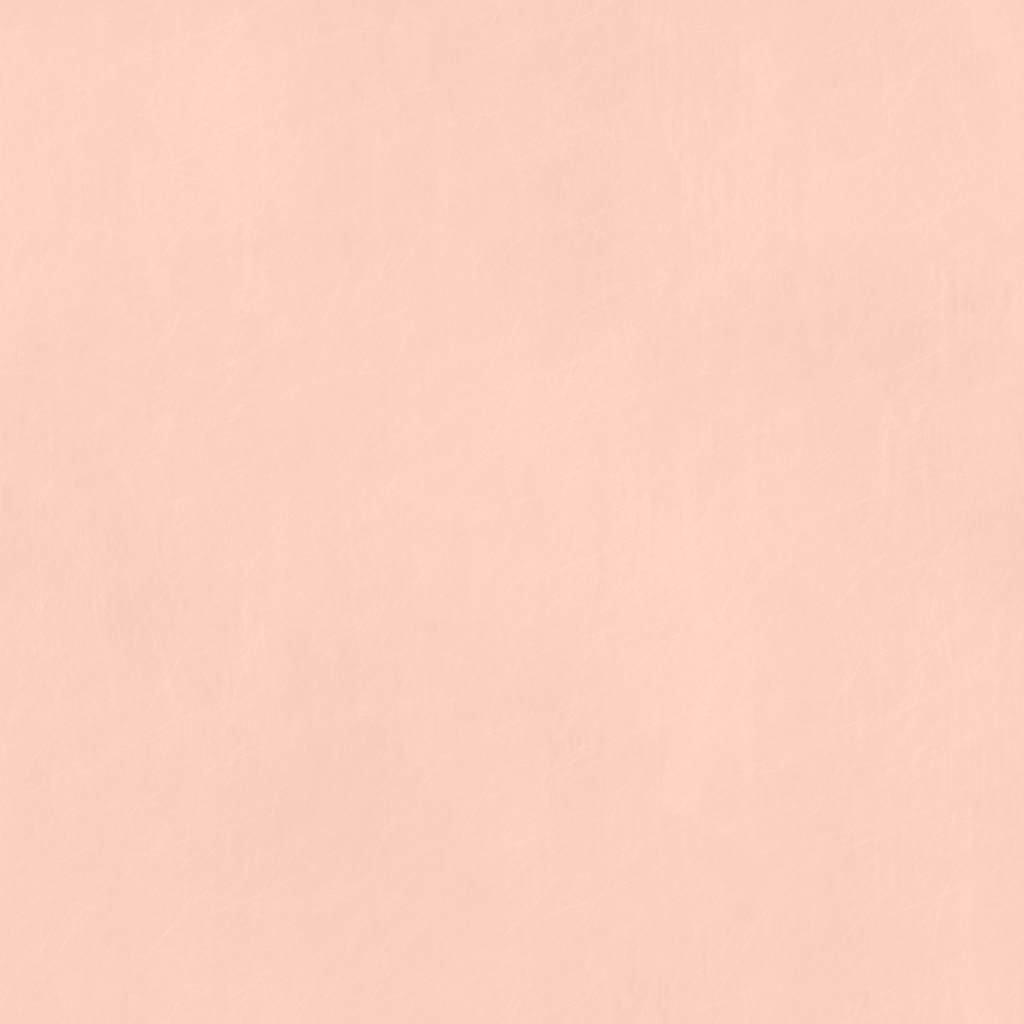
Texture map type: Color